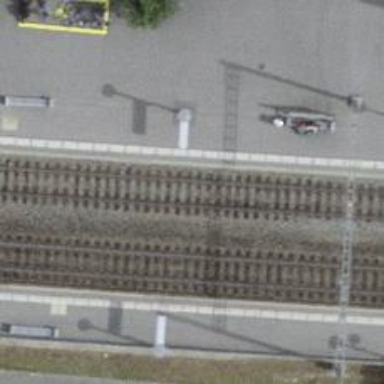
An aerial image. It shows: Public transport stop position along the railway.